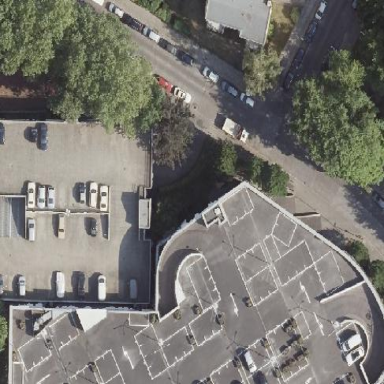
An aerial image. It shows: Multi-storey parking building with asphalt surface.